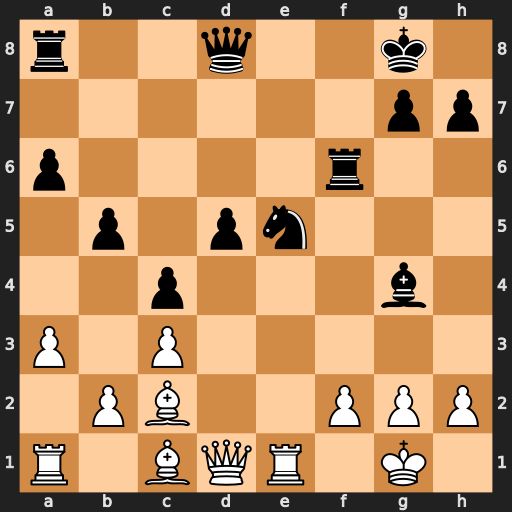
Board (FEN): r2q2k1/6pp/p4r2/1p1pn3/2p3b1/P1P5/1PB2PPP/R1BQR1K1
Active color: w
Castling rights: -
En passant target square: -
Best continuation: Qd4 Nf3+ gxf3